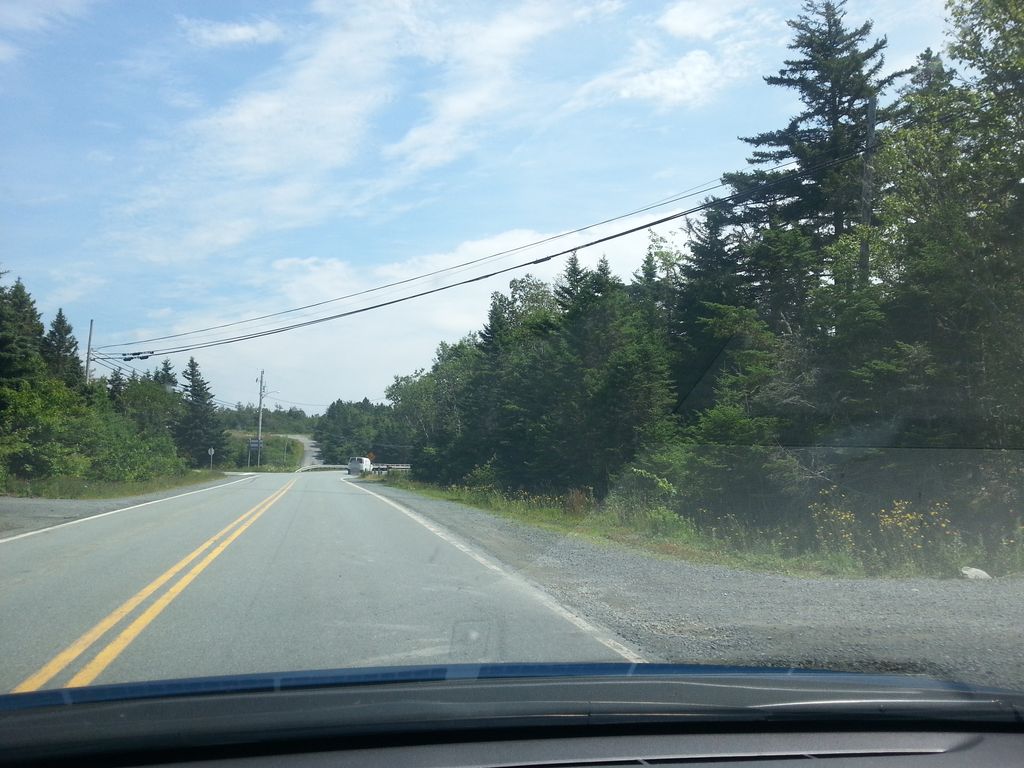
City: halifax